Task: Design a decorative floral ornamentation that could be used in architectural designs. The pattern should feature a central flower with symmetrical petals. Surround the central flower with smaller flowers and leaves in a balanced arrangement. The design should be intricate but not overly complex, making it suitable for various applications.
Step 143:
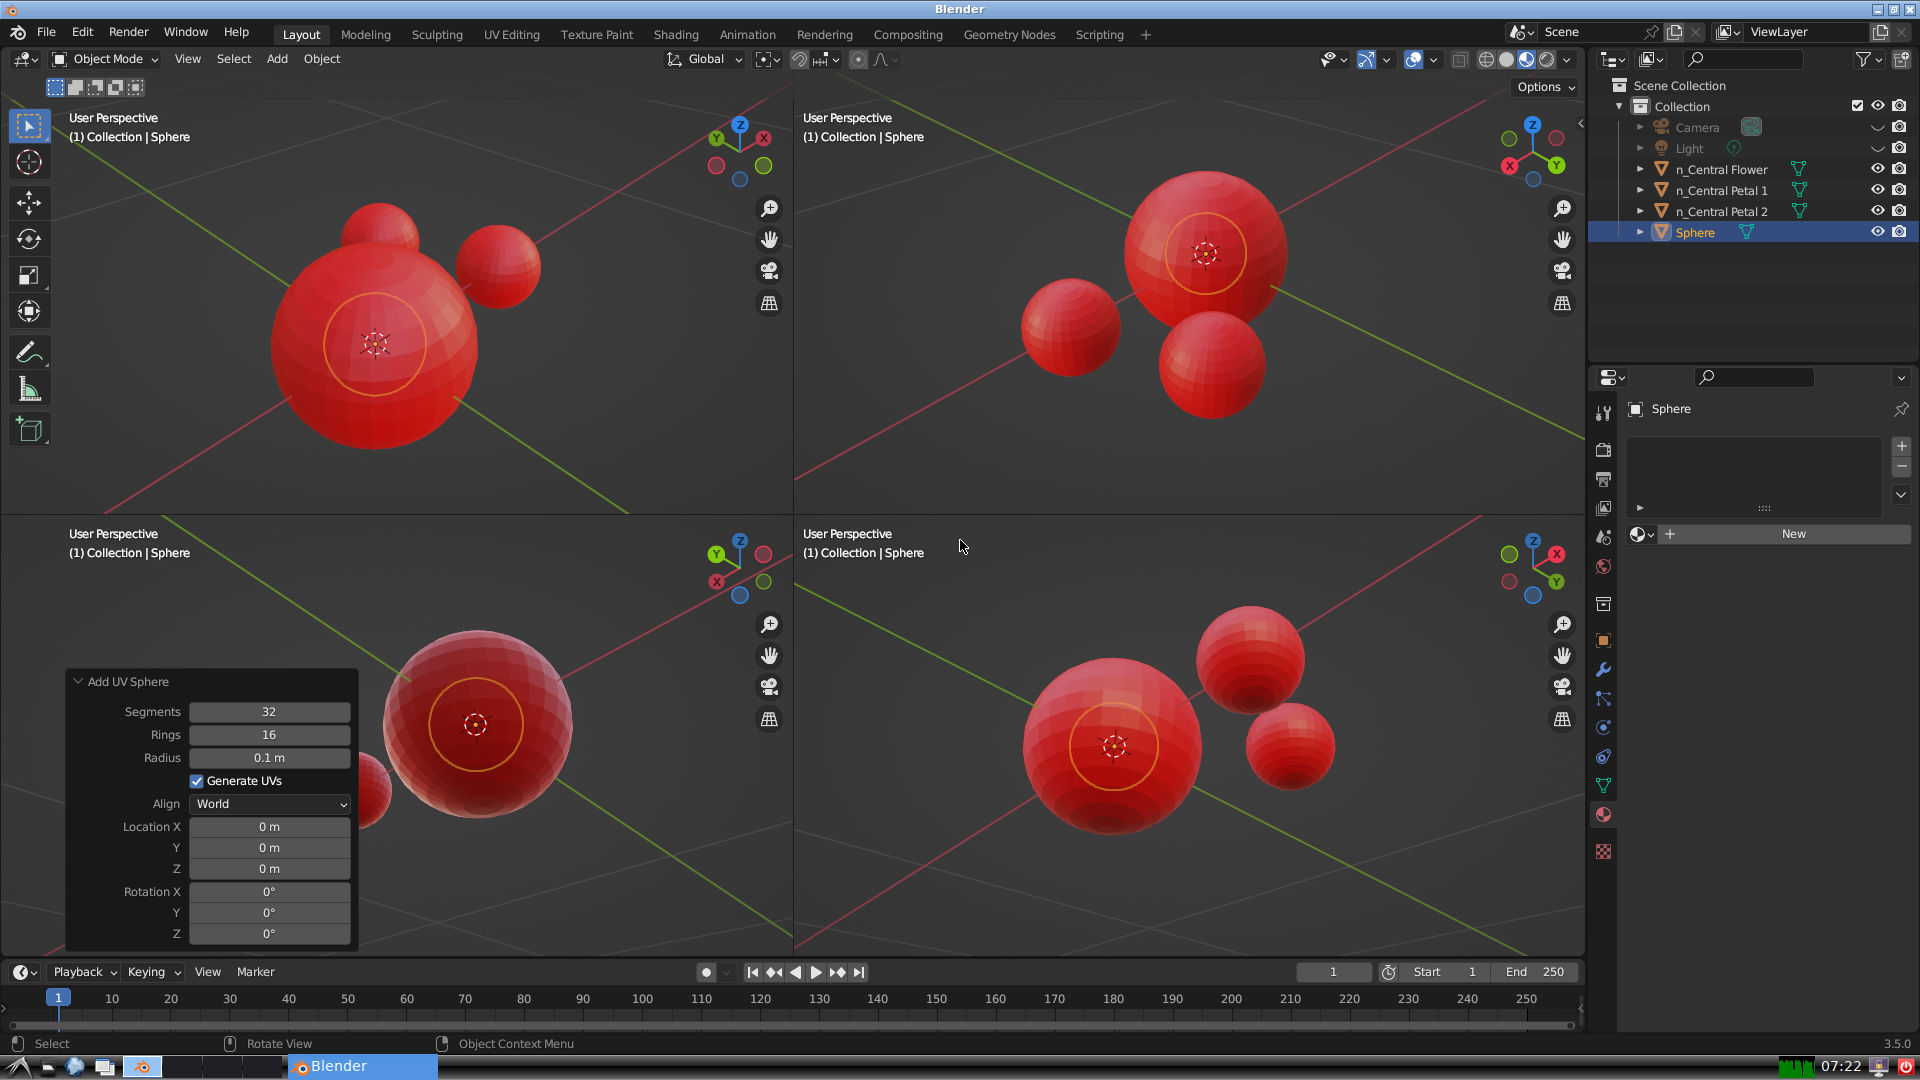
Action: {"key_press": ['Ctrl, Home']}